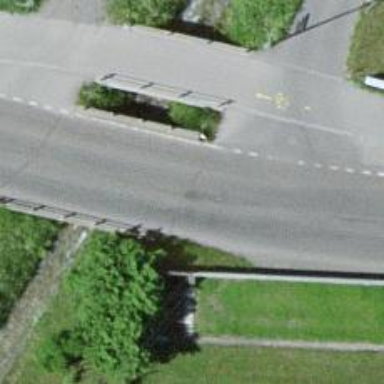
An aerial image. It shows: Tertiary road on asphalt surface on bridge.